Question: I have develop a website with dimensions base on monitors.
When I saw it on an Ipad the rigth corner is missing the css colors.
Take a look

Here is the HTML code.
'''
<div id="nav-top">
<div class="wrapper">
<!-- Top Navigation Menu -->
<ul class="menu-nav-top">
<li>About</li>
<li>Contact</li>
</ul>
<!-- Top Social Links -->
<ul class="social-links">
<li>contact</li>
<li>Twitter</li>
<li>Facebook</li>
</ul>
</div><!--#wrapper-->
</div><!--#nav-top-->
#nav-top {
background: url("img/bg_body_blue6.png") repeat-x scroll 0 0 transparent;
height: 36px;
position: relative;
z-index: 4;
}
.wrapper {
margin: 0 auto;
position: relative;
width: 1146px;
}
'''
After looking at the source code, I found that since the width of the wrapper is bigger than the safe zone of the ipad (920px),
the ipad only applay the css to the viewable area and the rest wich you need to scroll to see dosn't have the style.
Is there a way I can fix this (get the css on the non viewable area or the area you need to scroll to see)
Thanks
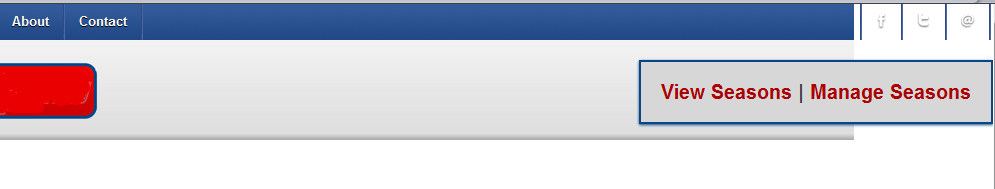
Answer: If the problem was that the your site was the wrong size you wouldn't be able to see the stuff being rendered on the right side at all.
What are you doing w/ the ULs? is one float left and the other float right? If that is the case then most likely it's because you're setting the width on the "wrapper" and not on the "nav-top".
if you change it to something like
'''
#nav-top {
background: ...;
height: 36px;
width: 100%;
max-width: 1146px;
}
.wrapper {
display: block;
width: 100%;
max-width: 1146px;
}
'''
it should work okay. Also clearing the floats on the UL's should fix this problem as well. So adding this to your already existing code
'''
.wrapper:after {
content: ' ';
display: inline-block;
height: 0px;
visibility: hidden;
clear: both;
}
'''
you should be fine as well.
I agree with Andy though, you shouldn't use fixed widths (unless they are design dependent) because it never translates well when going mobile.
hope that helps.